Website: macys
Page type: delivery-shipping
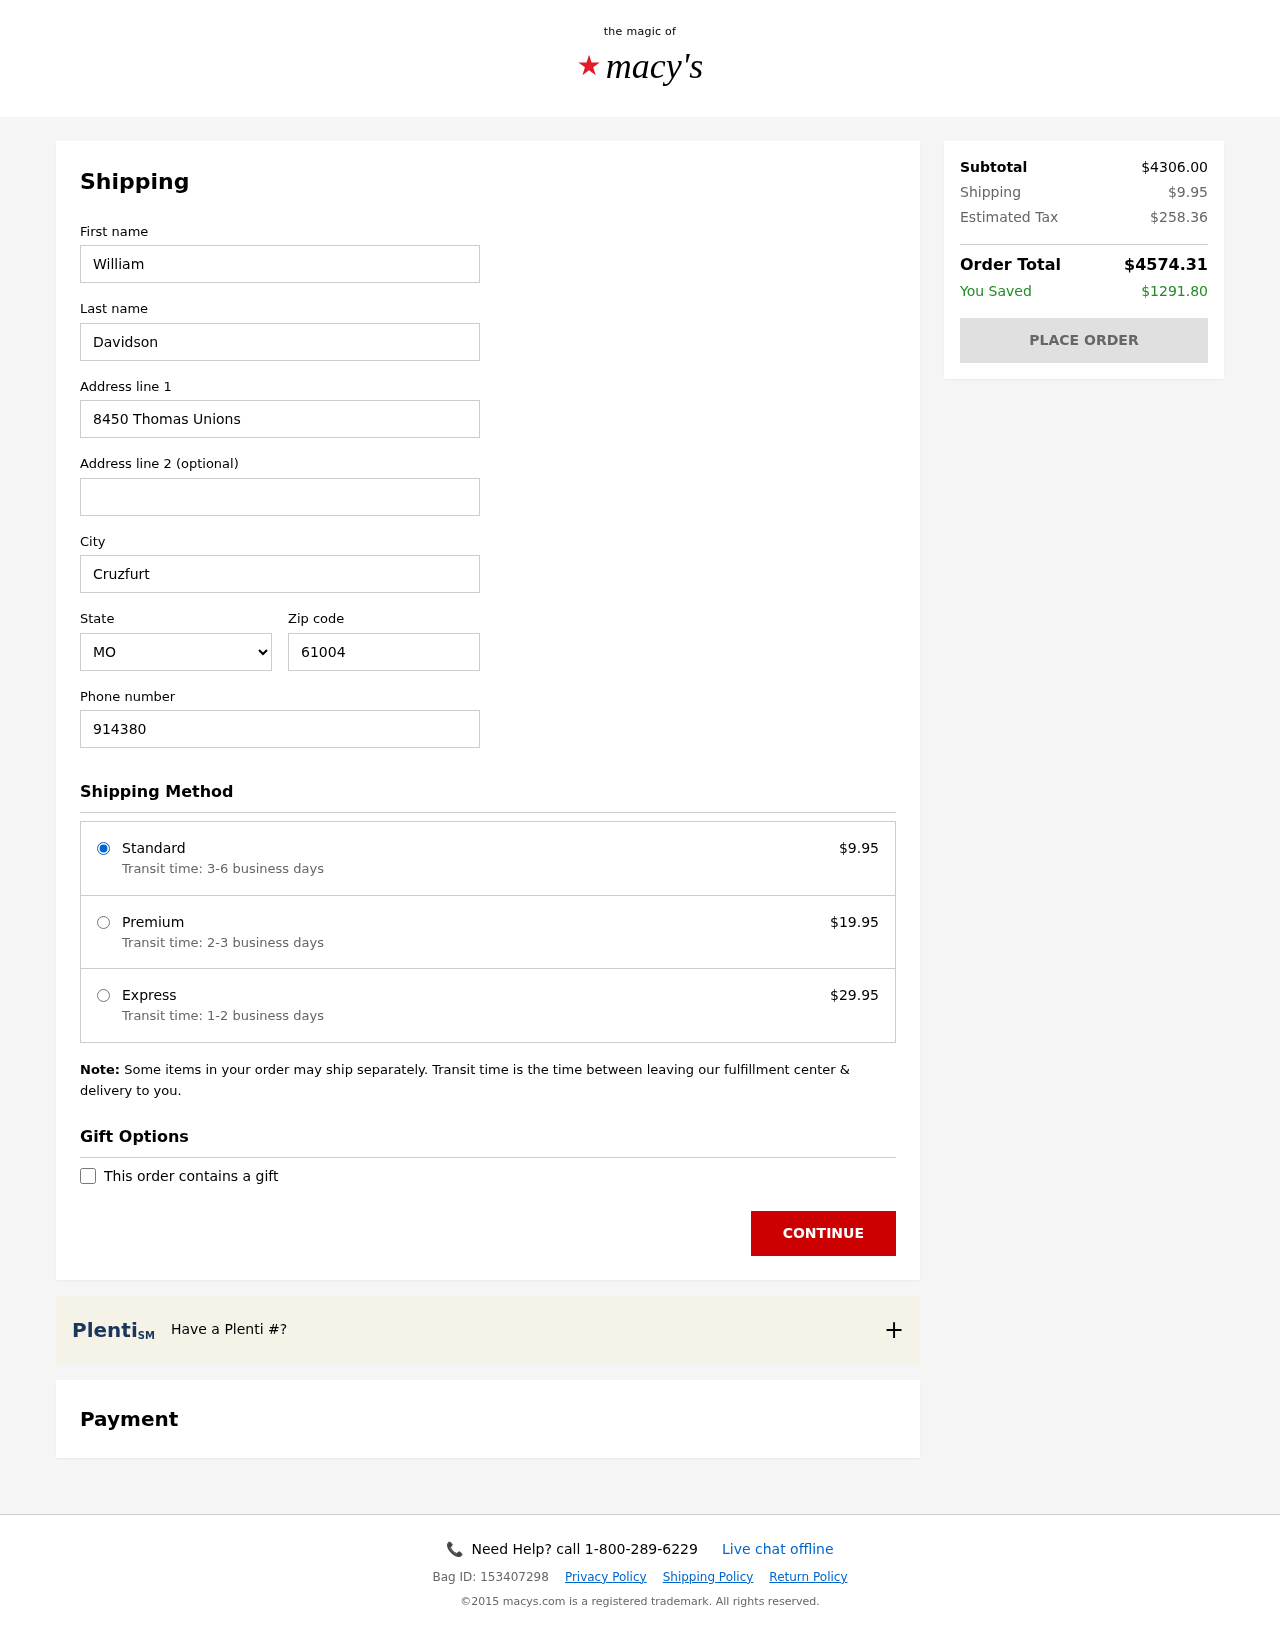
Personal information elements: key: PII_CITY
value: Cruzfurt
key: PII_FIRSTNAME
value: William
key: PII_LASTNAME
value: Davidson
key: PII_PHONE
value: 9143803514
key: PII_POSTCODE
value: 61004
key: PII_STATE_ABBR
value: MO
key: PII_STREET
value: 8450 Thomas Unions
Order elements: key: ORDER_SHIPPING_COST
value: $9.95
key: ORDER_SHIPPING_PREMIUM
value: $19.95
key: ORDER_SHIPPING_EXPRESS
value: $29.95
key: ORDER_SUBTOTAL
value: $4306.00
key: ORDER_TAX
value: $258.36
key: ORDER_TOTAL
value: $4574.31
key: ORDER_SAVINGS
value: $1291.80